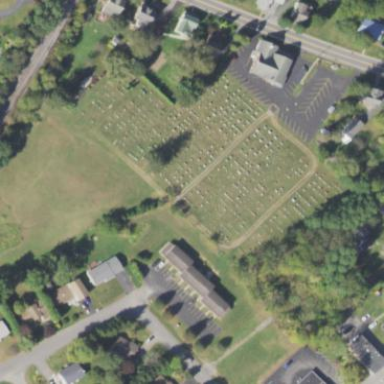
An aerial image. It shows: Cemetery.